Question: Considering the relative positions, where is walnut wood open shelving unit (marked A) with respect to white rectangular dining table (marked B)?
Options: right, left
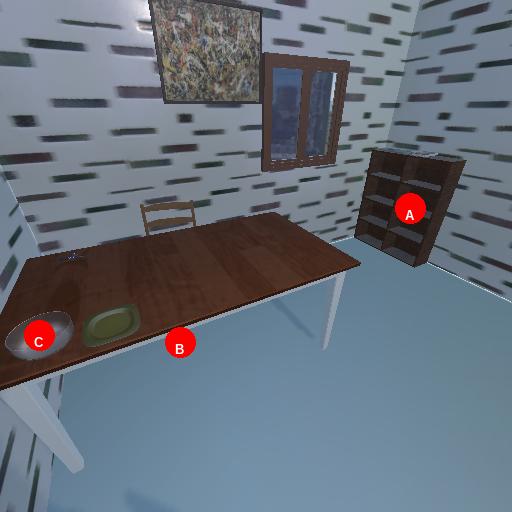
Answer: right